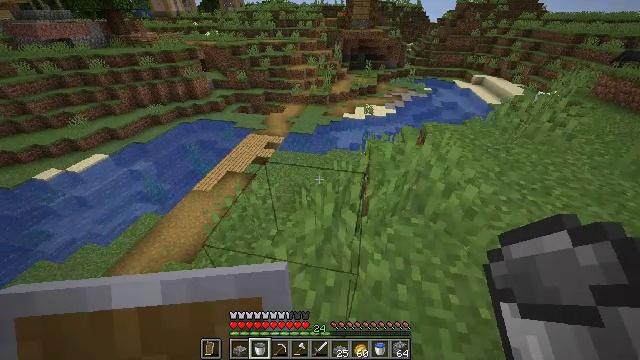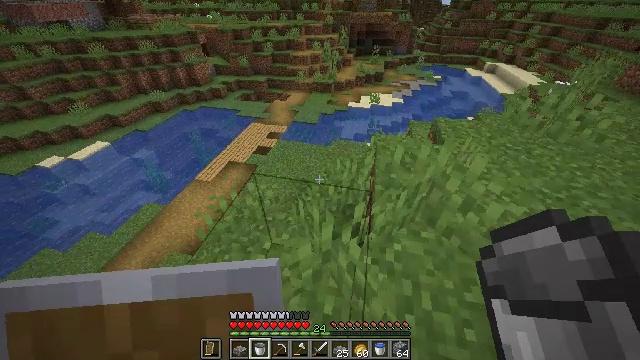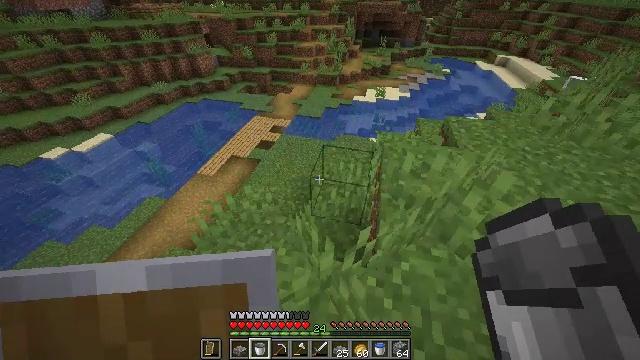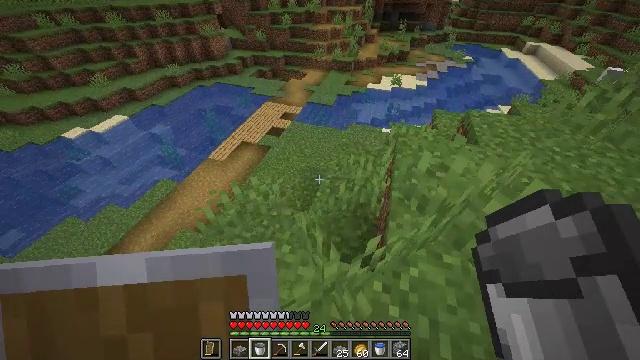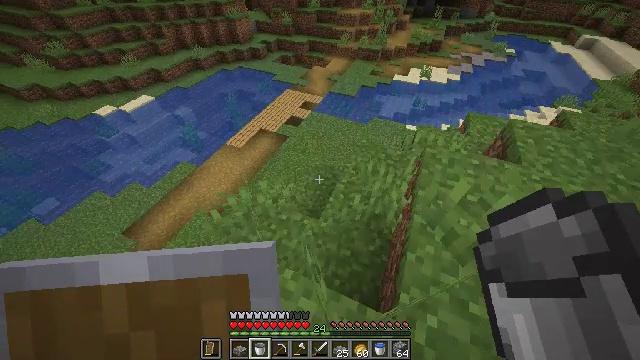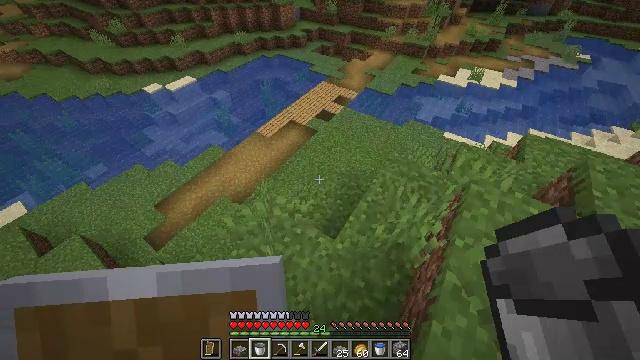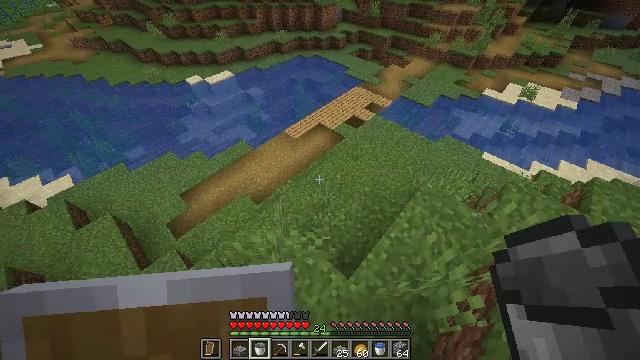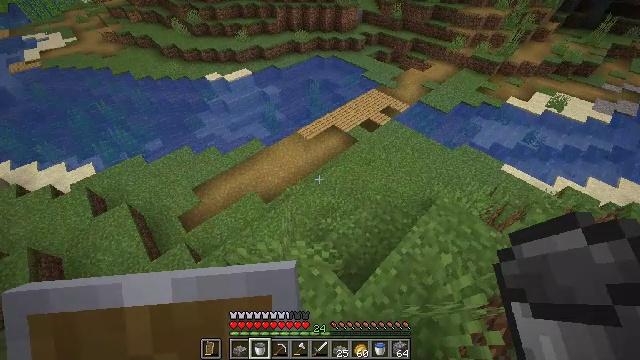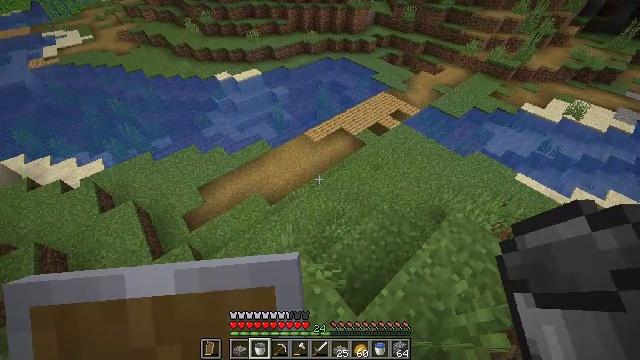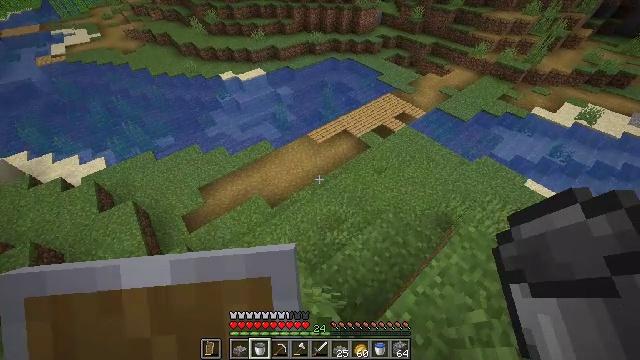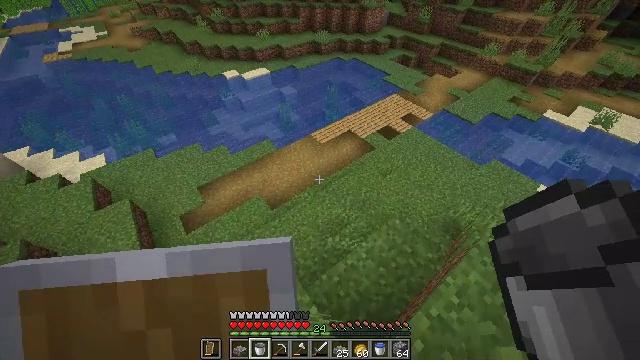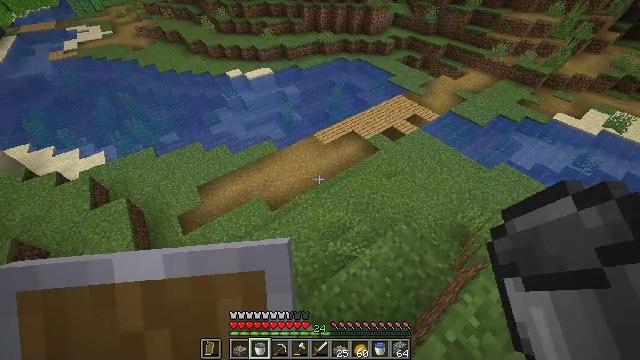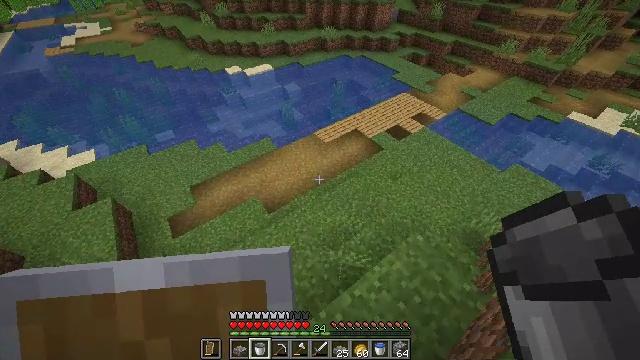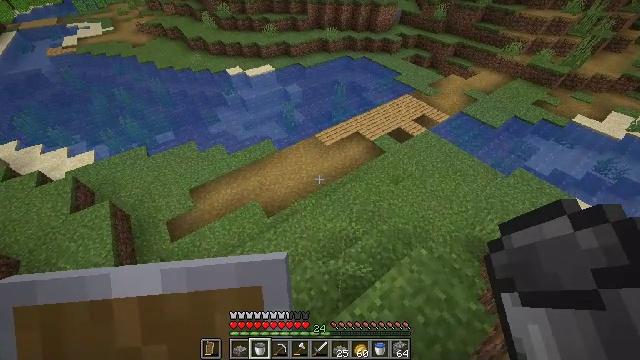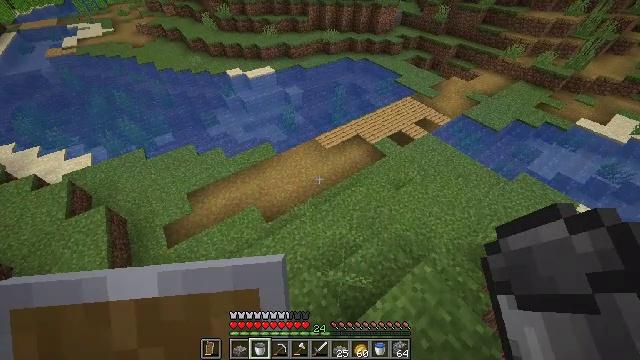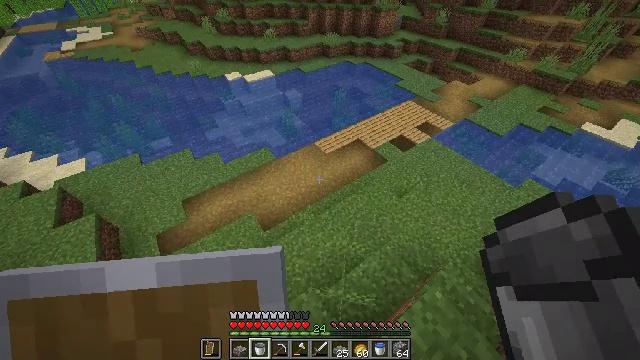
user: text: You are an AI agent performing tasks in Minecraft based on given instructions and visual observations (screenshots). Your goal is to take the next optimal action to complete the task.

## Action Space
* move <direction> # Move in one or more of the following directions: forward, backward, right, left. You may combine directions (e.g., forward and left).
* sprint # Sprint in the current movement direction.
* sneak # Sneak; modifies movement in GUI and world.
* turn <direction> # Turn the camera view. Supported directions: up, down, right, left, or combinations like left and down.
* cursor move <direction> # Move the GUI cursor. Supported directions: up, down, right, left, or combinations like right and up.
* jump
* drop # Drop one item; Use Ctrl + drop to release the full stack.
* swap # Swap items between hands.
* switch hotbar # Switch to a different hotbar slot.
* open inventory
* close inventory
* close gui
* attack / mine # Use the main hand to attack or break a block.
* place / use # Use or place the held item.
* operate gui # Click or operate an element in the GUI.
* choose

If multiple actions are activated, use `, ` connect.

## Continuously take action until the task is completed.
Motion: motion action
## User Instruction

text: Use oak planks to craft an oak sign.
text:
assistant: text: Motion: move forward, turn left and down
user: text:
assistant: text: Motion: move forward, turn left and down
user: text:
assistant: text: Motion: move forward, turn left and down
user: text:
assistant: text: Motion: move forward, turn left and down
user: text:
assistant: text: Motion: move forward, turn left and down
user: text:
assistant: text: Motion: move forward, turn left
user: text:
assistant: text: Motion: move forward, turn left
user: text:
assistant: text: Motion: move forward, turn left
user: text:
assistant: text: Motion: move forward, turn left
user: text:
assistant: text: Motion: move forward, turn left
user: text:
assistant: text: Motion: move forward, turn left
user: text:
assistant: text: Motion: move forward
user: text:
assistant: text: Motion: move forward
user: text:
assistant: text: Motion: move forward
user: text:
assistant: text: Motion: move forward
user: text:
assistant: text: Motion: move forward, turn up
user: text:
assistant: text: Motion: move forward, turn right and up
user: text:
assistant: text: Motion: move forward, turn right and up
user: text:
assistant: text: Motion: move forward, turn right and up
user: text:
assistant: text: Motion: move forward, turn right and up
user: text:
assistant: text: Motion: move forward, turn right and up
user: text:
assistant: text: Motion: move forward, turn right and up
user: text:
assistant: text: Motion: move forward, turn right and up
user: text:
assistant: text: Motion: move forward, turn right and up
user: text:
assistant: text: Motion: move forward, turn right and up
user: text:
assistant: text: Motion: move forward, turn right and up
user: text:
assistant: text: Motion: move forward, turn right and up
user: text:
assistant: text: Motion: move forward, turn right
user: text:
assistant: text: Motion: move forward, turn right and up
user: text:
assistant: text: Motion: move forward, turn right and up